Interaction volume radius: 5 \u00c5
Interaction volume height: 20 \u00c5
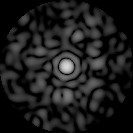
Disorder parameter: 0.7776